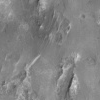
Atmospheric dust classification: not_dusty